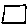
Label: square